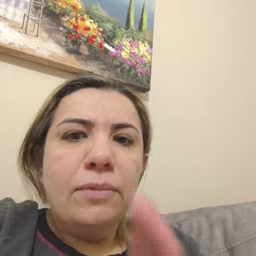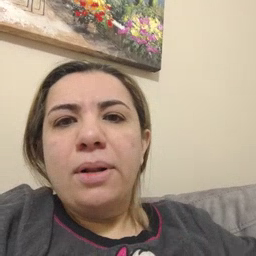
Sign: quiet